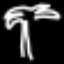
Label: palm tree